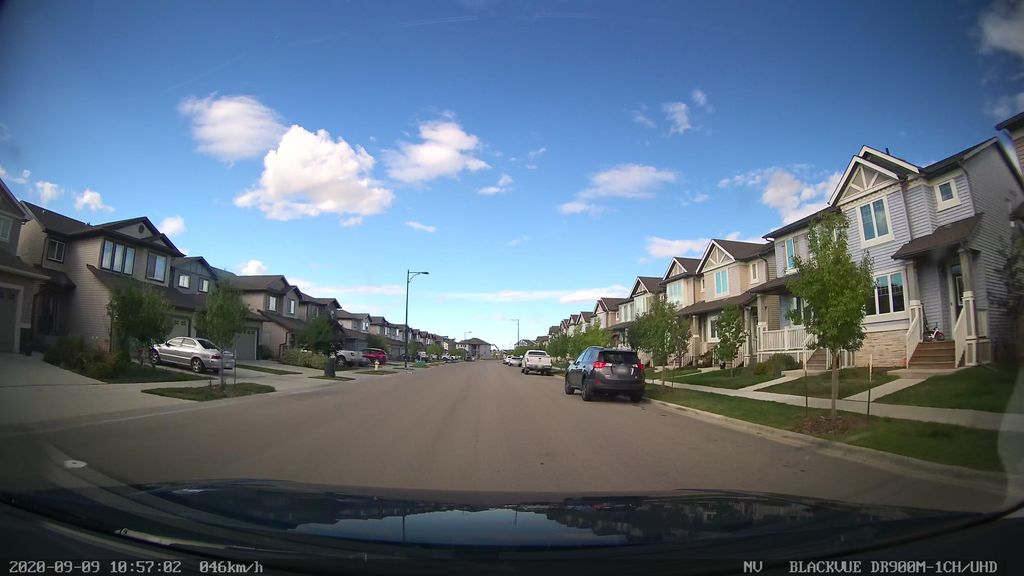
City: edmonton